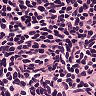
Metastatic tissue present: no